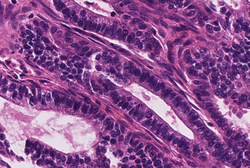
Tumor epithelial tissue: yes
Tumor-associated stroma tissue: yes
Normal tissue: no